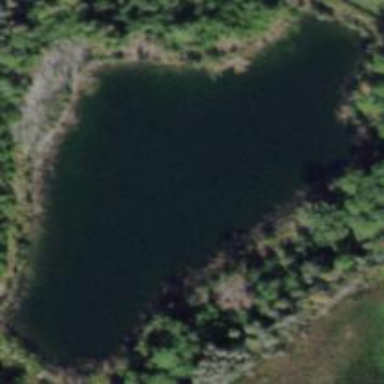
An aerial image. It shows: Pond with natural water.